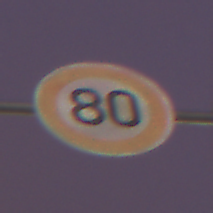
Verkehrszeichen: Geschwindigkeit80
Umgebung: Outdoor, Urban
Tageszeit: SunriseSunset
Wetter: PartlyCloudy
Licht: Artificial
Jahreszeit: NotSpecified
Kontrast: HighContrast